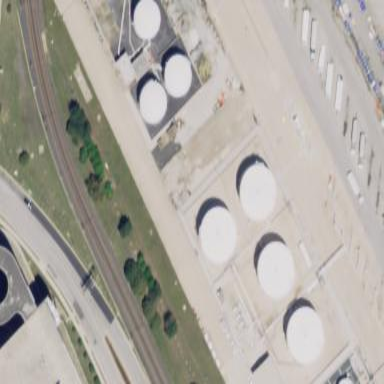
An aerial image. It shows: Industrial area primarily used for oil-related activities.